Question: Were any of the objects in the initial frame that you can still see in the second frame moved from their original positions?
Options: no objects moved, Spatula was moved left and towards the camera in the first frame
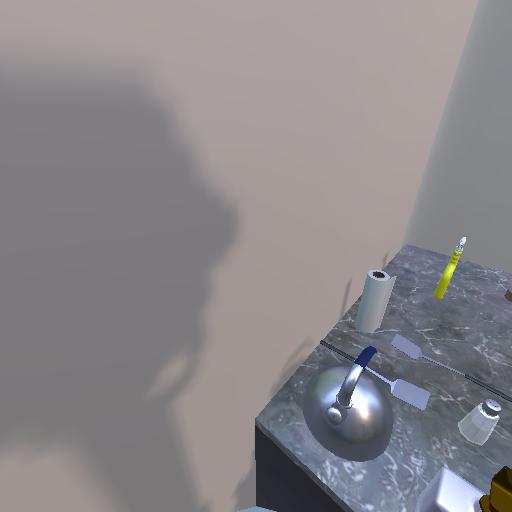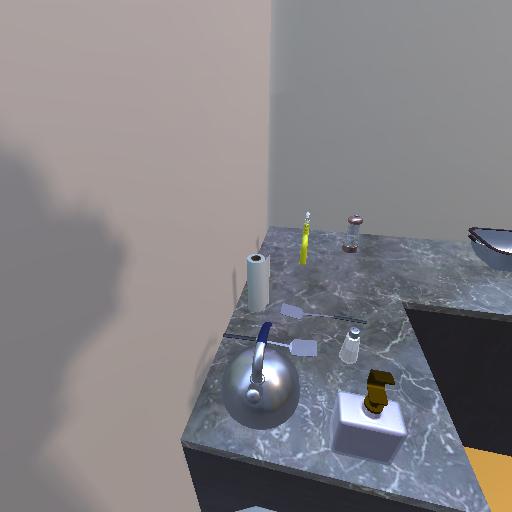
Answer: no objects moved